Question: That's the default 'cv2.imshow()' window icon:

I'm finishing up a basic project, but want to make it look cleaner by changing the window icon that is displayed. I know it can be done with Tkinter windows, but I wanted to see if there was a more direct way to do it with just the OpenCV library.
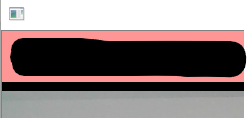
Answer: You can't do that using only OpenCV. Its <URL> only supports minimal functionality, cf. the detailed description:
> While OpenCV was designed for use in full-scale applications and can be used within functionally rich UI frameworks (such as Qt*, WinForms*, or Cocoa*) or without any UI at all, sometimes there it is required to try functionality quickly and visualize the results. This is what the HighGUI module has been designed for.It provides easy interface to:- -
"Manipulating" windows is limited to naming, moving, resizing them.
(From my personal point of view, OpenCV windows are just for prototyping, nothing you'd use in production.)
Hope that helps!